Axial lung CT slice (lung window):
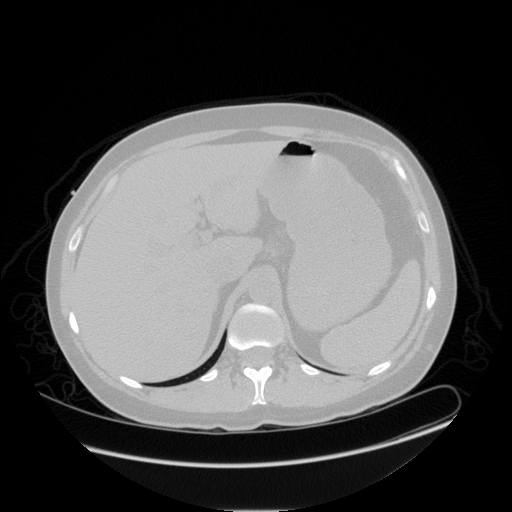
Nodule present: no